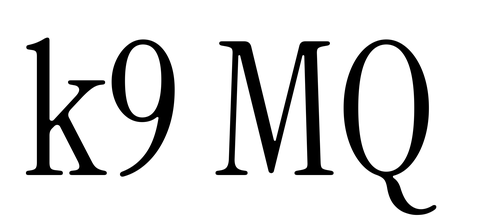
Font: InstrumentSerif-Regular